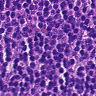
Metastatic tissue present: no